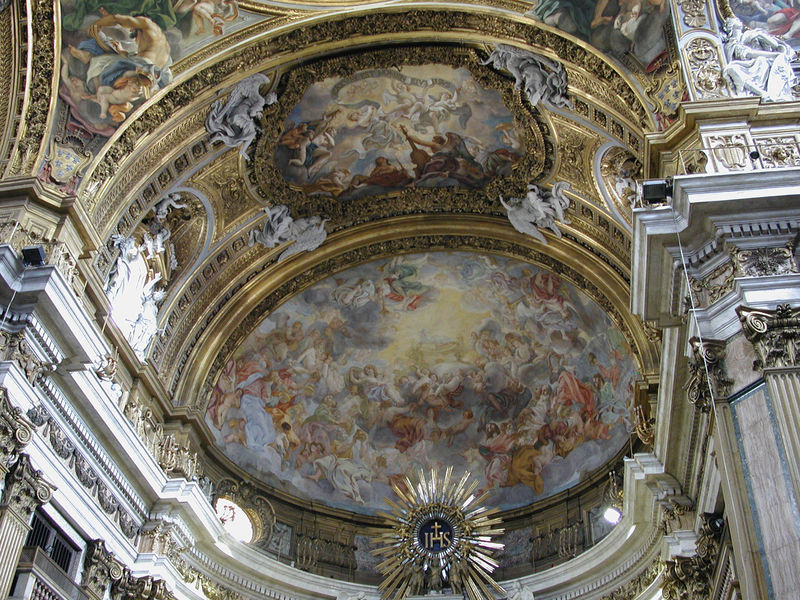
Titel: “Anbetung des Lammes” im Presbyterium von Il Gesù in Rom
Künstler: Giovanni Battista Gaulli
Standort: Rom, Il Gesù (EU - I - Latium)
Schlagwörter: blau, himmel, lampen, licht, säule, säulen, malerei, ornament, barock, brüstung, kirche, gold, decke, engel, putte, farbig, bogen, figuren, kuppel, papst, ornamente, stuck, foto, fotografie, bögen, komposit, gewölbe, vergoldet, kreuz, dom, strahlen, monogramm, kapitelle, kathedrale, rom, kapitell, christus, ionisch, apsis, fresken, sonnenstrahlen, chor, deckengemälde, fresko, putten, bemalung, himmelfahrt, ausstattung, deckenfresko, ihs, bernini, göttliches licht, skultpßuren